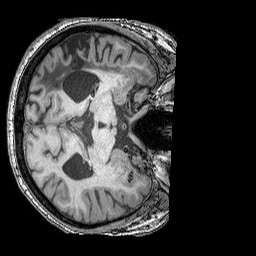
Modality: T1w
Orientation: axial
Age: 52
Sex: male
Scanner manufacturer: siemens
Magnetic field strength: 3 T
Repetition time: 2.25 s
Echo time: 0.00411 s